Question: I have done a program for a 'pop-up' using 'Ajax ModalPopupExtender' where I will show a pop-up with two image buttons namely 'YES' and 'NO'. Now what I would like to have is when the 'pop-up' was opened I would like to make 'YES' 'Image button' get selected and when ever user press 'Enter' on 'YES' it should take corresponding action. If the user press 'NO' I would like to cancel and close the pop-up..
This is my design
'''
<asp:UpdatePanel ID="updatepnl1" runat="server">
<ContentTemplate>
<asp:GridView runat="server" ID="gvDetails" CssClass="Gridview" DataKeyNames="UserId"
AutoGenerateColumns="false">
<HeaderStyle BackColor="#df5015" />
<Columns>
<asp:TemplateField HeaderStyle-BackColor="#EFF1F1" ItemStyle-HorizontalAlign="Center"
ItemStyle-Height="25" HeaderStyle-Width="50" ItemStyle-Width="50" HeaderStyle-Font-Bold="true">
<ItemTemplate>
<asp:CheckBox ID="chkBoxChild" runat="server" />
</ItemTemplate>
</asp:TemplateField>
<asp:BoundField DataField="UserName" HeaderText="UserName" />
<asp:BoundField DataField="FirstName" HeaderText="FirstName" />
<asp:BoundField DataField="LastName" HeaderText="LastName" />
<asp:TemplateField>
<ItemTemplate>
<asp:ImageButton ID="btnDelete" ImageUrl="~/Images/Delete.png" runat="server" OnClick="btnDelete_Click" />
</ItemTemplate>
</asp:TemplateField>
</Columns>
</asp:GridView>
<asp:Label ID="lblresult" runat="server" />
<asp:Button ID="btnShowPopup" runat="server" Style="display: none" />
<ajax:ModalPopupExtender ID="ModalPopupExtender1" runat="server" TargetControlID="btnShowPopup"
PopupControlID="pnlpopup" CancelControlID="btnNo" BackgroundCssClass="modalBackground">
</ajax:ModalPopupExtender>
<asp:Panel ID="pnlpopup" runat="server" BackColor="White" Height="100px" Width="400px"
Style="display: none">
<table width="100%" style="border: Solid 2px #999; width: 100%; height: 100%" cellpadding="0"
cellspacing="0">
<tr style="background-image: url(Images/title.gif)">
<td style="height: 10%; color: Black; padding: 2px; font-size: larger; font-family: Arial"
align="center">
Confirm Box
</td>
<td style="color: White; font-weight: bold; padding: 3px; font-size: larger" align="Right">
<a href="javascript:void(0)" onclick="closepopup()">
<img src="Images/x.png" style="border: 0px" align="right" /></a>
</td>
</tr>
<tr>
<td colspan="2" align="left" style="padding: 5px; font-family: Calibri">
<asp:Label ID="lblUser" runat="server" />
</td>
</tr>
<tr>
<td align="right" style="padding-right: 15px">
<asp:ImageButton ID="btnYes" OnClick="btnYes_Click" runat="server" ImageUrl="~/Images/btnyes.jpg" />
<asp:ImageButton ID="btnNo" runat="server" ImageUrl="~/Images/btnNo.jpg" />
</td>
</tr>
</table>
</asp:Panel>
</ContentTemplate>
</asp:UpdatePanel>
'''

For the second i get this and working perfectly can any one give me solution for that 'Enter'
'''
function pageLoad(sender, args) {
if (!args.get_isPartialLoad()) {
// add our handler to the document's
// keydown event
$addHandler(document, "keydown", onKeyDown);
}
}
function onKeyDown(e) {
if (e && e.keyCode == Sys.UI.Key.esc) {
// if the key pressed is the escape key, dismiss the dialog
$find('ModalPopupExtender1').hide();
}
}
'''
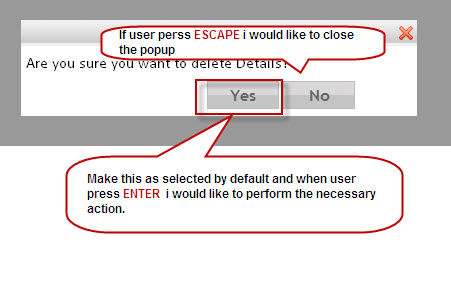
Answer: After all i got the solution with the following script
'''
<script type="text/javascript">
function pageLoad(sender, args) {
$find('ModalPopupExtender1').add_shown(OnModalPopup);
if (!args.get_isPartialLoad()) {
// add our handler to the document's
// keydown event
$addHandler(document, "keydown", onKeyDown);
}
}
function onKeyDown(e) {
if (e && e.keyCode == Sys.UI.Key.esc) {
// if the key pressed is the escape key, dismiss the dialog
$find('ModalPopupExtender1').hide();
}
}
function OnModalPopup(e) {
$get('<%= btnYes.ClientID %>').focus();
}
</script>
'''